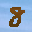
Label: 8